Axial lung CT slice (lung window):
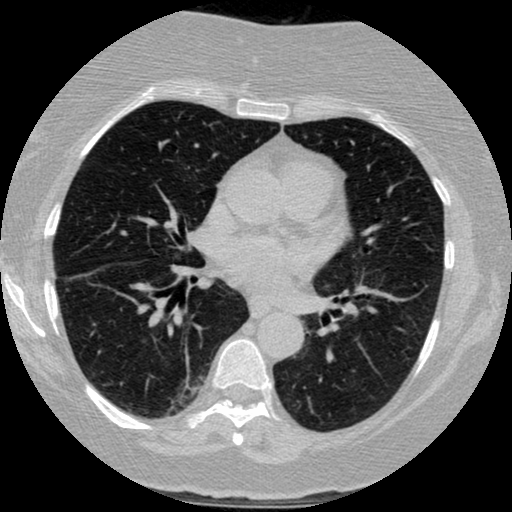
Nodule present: no